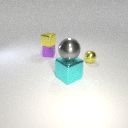
small yellow metal sphere to the right of large cyan metal cube